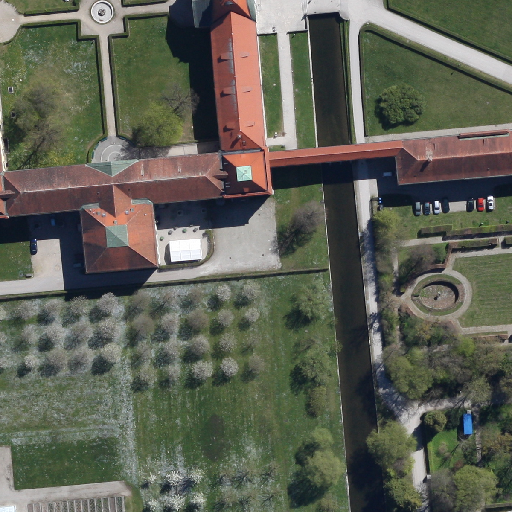
Referring expression: paved road